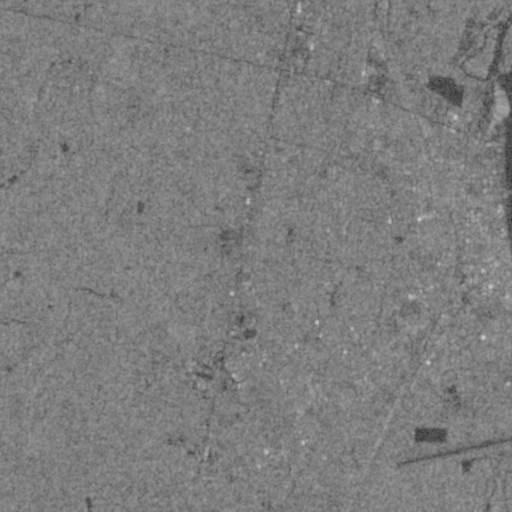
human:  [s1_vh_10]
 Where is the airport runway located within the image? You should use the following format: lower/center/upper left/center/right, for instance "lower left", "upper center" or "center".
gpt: The airport runway is located in the lower right of the image.
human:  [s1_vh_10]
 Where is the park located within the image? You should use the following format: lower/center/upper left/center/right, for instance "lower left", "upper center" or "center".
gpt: The park is located in the right of the image.
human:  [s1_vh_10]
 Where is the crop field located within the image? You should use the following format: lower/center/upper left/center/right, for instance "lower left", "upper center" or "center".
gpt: There is no crop field in the image.

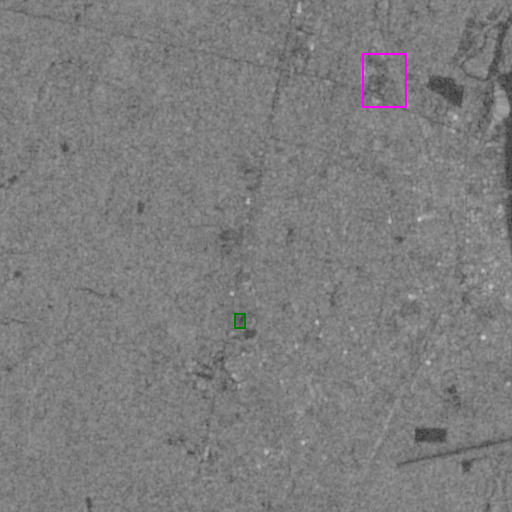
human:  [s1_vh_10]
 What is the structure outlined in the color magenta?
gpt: The structure outlined in magenta is a park.
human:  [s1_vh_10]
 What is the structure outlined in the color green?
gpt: The structure outlined in green is a parking lot.
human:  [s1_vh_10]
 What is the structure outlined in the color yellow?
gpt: There is no yellow outline.